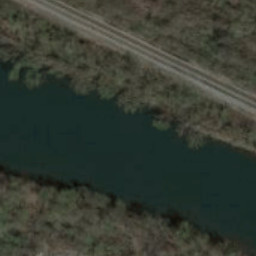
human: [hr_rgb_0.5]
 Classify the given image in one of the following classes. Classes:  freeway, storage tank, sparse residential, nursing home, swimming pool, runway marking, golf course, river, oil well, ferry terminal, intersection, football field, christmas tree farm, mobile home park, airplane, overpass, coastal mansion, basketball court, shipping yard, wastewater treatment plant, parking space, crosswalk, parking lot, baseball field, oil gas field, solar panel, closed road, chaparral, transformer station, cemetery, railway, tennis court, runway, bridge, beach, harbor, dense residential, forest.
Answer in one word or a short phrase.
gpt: river